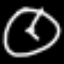
Label: clock